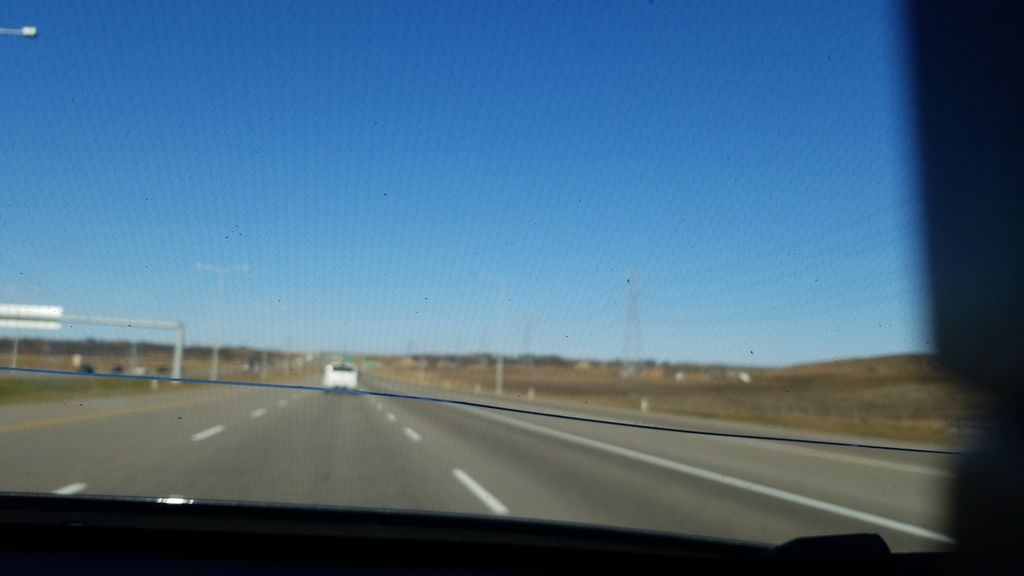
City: edmonton